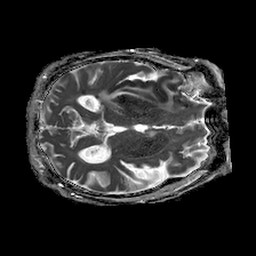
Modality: ADC
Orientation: axial
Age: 74
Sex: male
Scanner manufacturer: philips
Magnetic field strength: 1.5 T
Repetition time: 4.6 s
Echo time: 0.08528 s